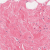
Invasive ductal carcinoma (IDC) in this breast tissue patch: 0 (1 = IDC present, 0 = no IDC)